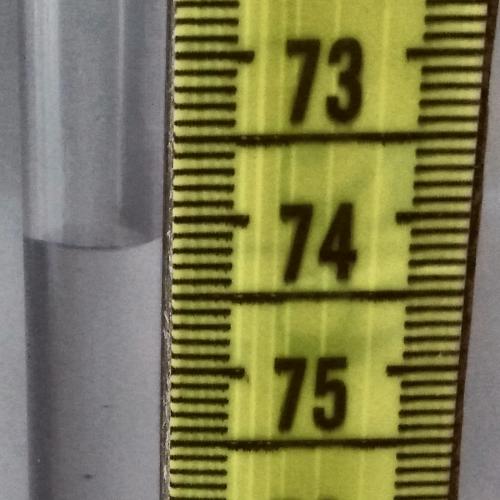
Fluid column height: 74.1 cm